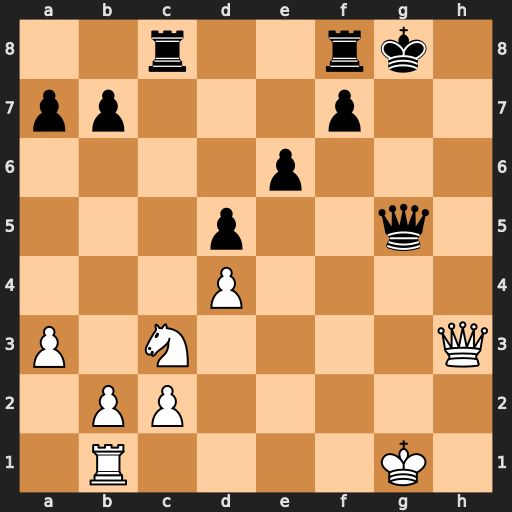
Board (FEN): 2r2rk1/pp3p2/4p3/3p2q1/3P4/P1N4Q/1PP5/1R4K1
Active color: w
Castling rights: -
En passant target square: -
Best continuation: Kh1 Qg6 Rg1 Kg7 Rxg6+